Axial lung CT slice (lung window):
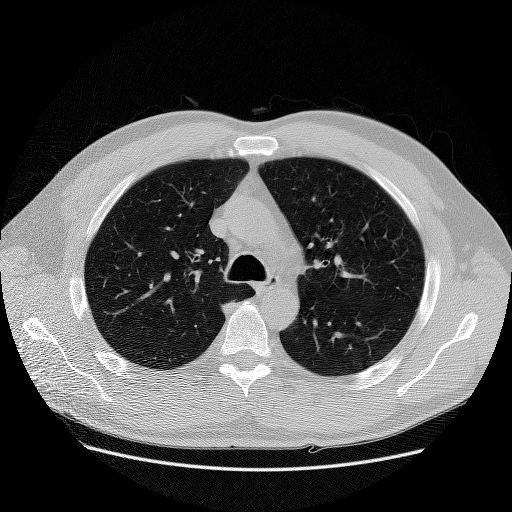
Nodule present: no